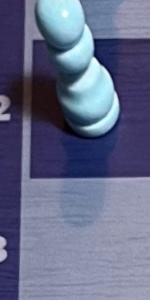
Label: Empty